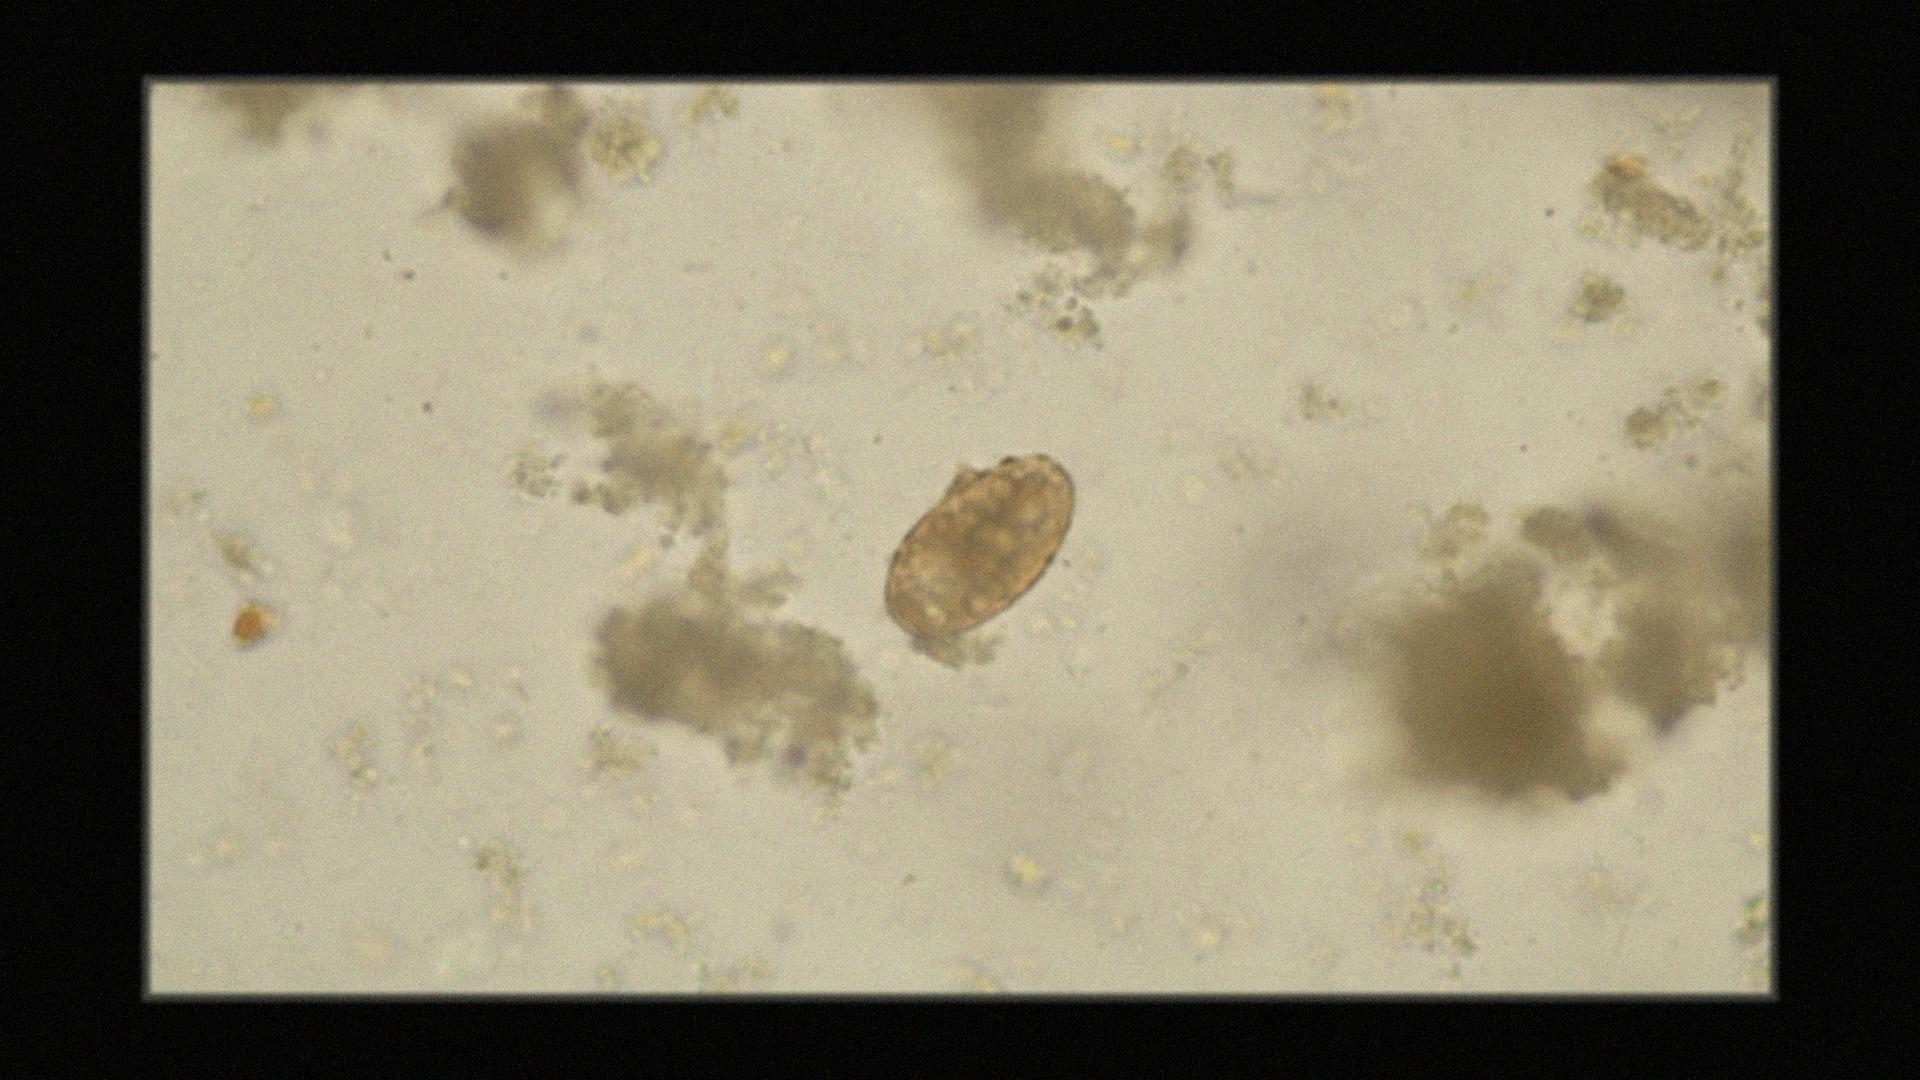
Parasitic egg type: Ascaris lumbricoides